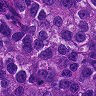
Metastatic tissue present: yes